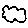
Label: cloud